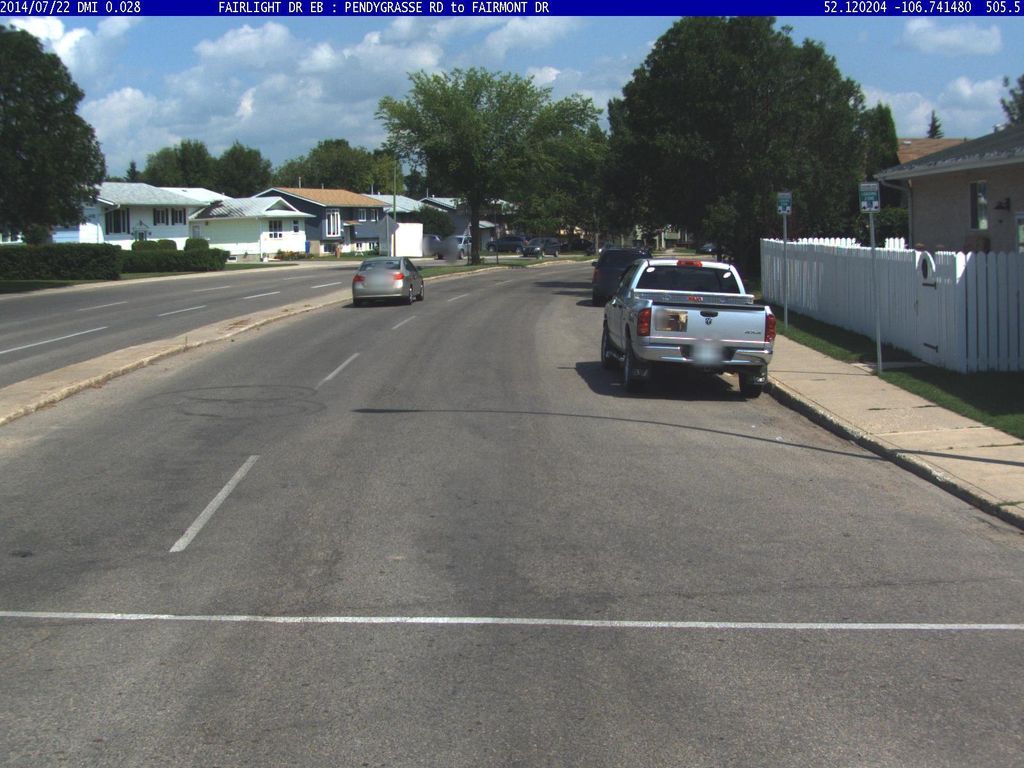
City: saskatoon